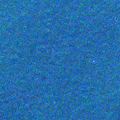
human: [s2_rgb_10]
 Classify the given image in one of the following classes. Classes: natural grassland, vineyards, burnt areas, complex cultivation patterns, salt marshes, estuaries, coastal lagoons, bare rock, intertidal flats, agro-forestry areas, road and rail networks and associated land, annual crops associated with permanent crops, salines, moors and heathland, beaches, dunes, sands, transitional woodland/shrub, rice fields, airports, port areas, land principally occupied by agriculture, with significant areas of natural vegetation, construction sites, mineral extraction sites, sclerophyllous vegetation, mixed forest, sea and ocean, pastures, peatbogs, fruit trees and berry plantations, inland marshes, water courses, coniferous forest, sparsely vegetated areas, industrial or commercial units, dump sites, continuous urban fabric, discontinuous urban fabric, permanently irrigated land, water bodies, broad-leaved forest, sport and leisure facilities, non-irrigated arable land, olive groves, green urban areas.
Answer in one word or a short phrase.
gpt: sea and ocean